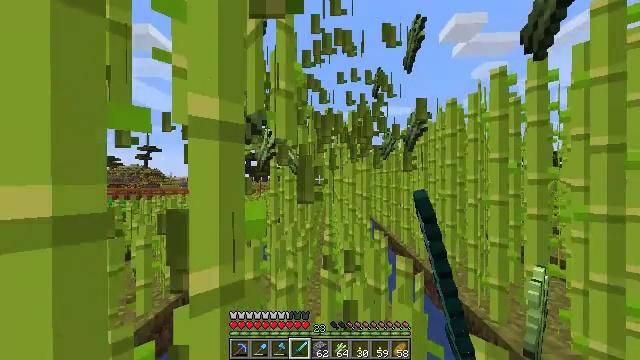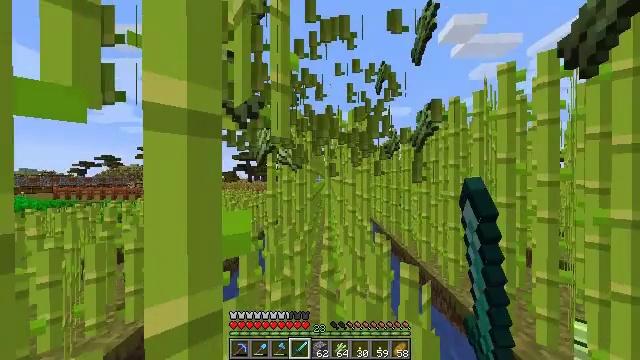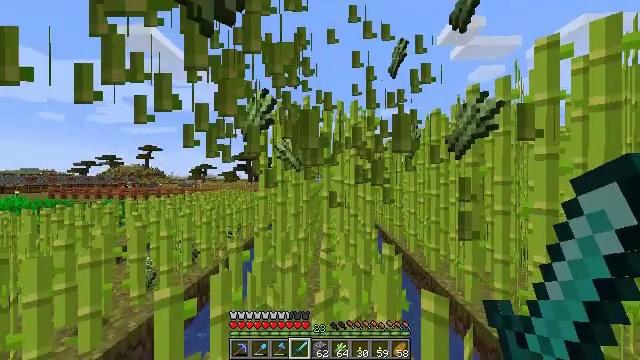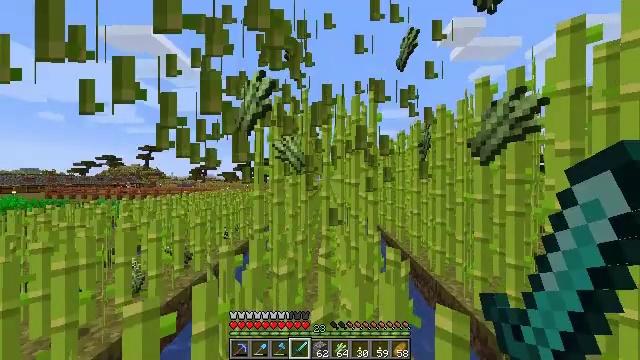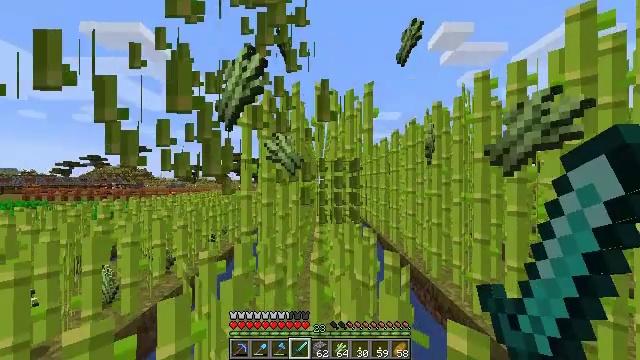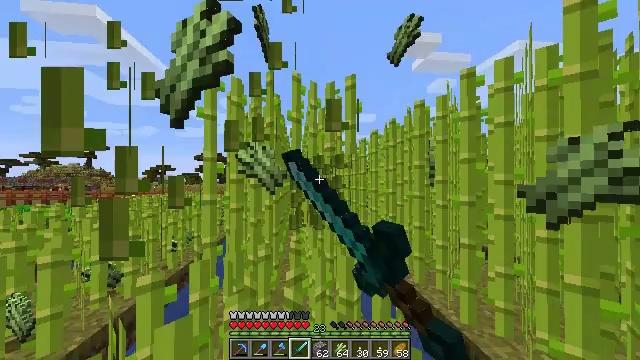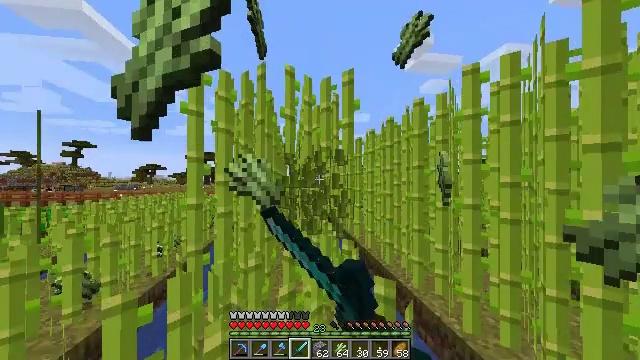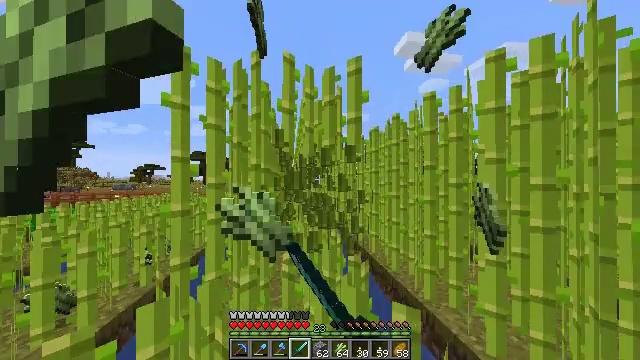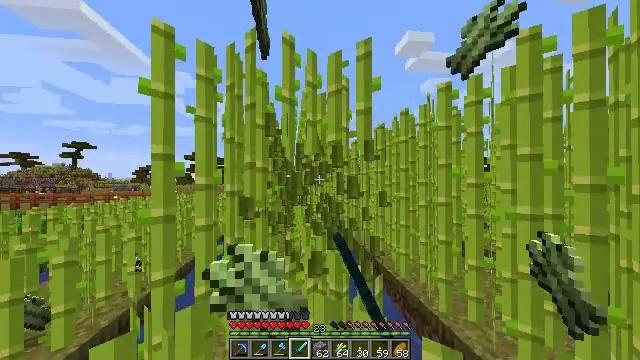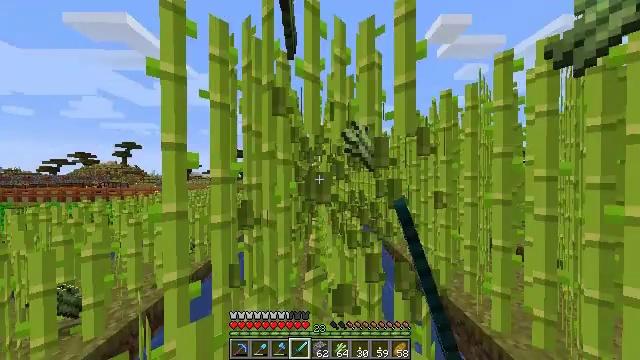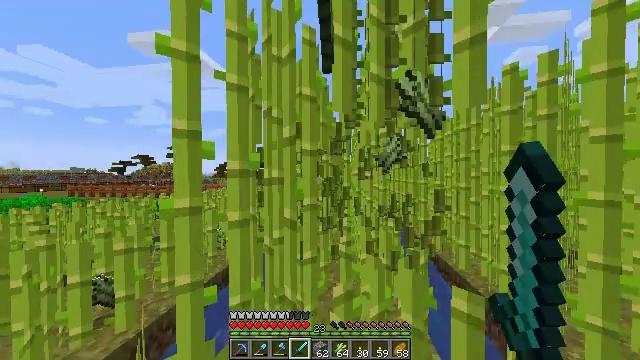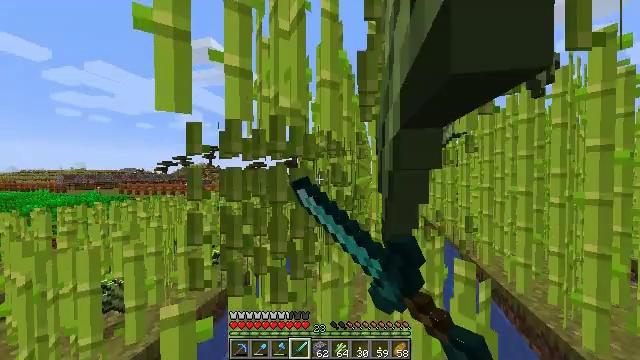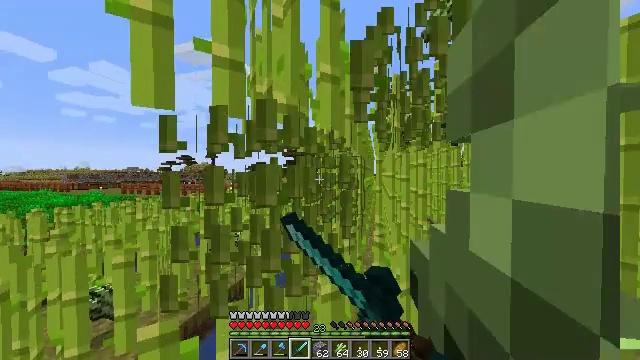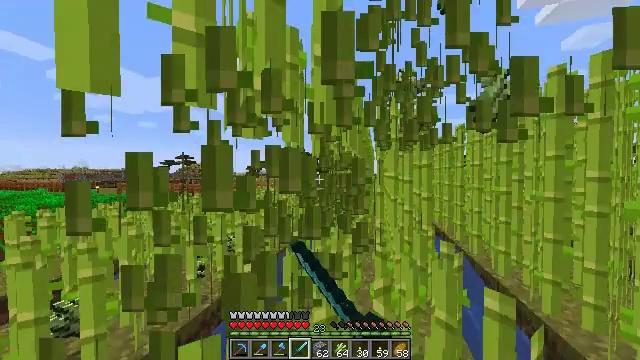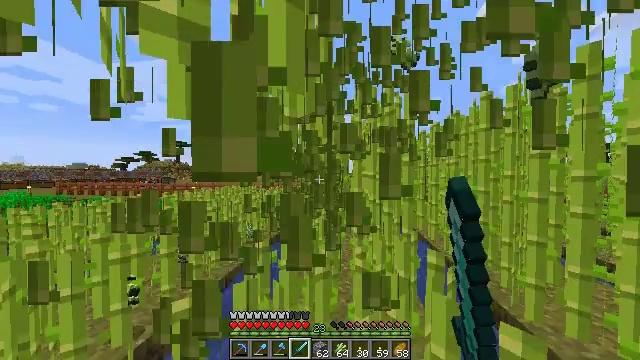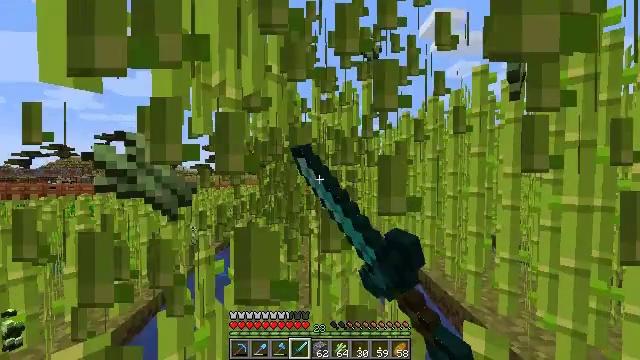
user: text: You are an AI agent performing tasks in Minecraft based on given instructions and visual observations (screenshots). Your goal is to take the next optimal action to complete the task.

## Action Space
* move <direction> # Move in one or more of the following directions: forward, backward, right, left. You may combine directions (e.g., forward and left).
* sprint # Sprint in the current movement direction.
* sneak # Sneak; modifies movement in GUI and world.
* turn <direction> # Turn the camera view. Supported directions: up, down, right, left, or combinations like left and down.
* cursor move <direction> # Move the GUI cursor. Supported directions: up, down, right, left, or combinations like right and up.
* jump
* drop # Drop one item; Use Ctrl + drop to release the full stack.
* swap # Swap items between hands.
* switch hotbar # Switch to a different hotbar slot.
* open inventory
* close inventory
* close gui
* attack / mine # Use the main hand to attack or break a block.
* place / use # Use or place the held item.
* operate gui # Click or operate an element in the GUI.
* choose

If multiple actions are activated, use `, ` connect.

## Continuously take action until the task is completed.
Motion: motion action
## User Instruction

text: Gather sugar cane for crafting.
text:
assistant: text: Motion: move forward, sprint, attack / mine
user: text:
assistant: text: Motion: move forward, sprint, attack / mine
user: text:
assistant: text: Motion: move forward, sprint, attack / mine
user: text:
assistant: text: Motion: move forward, sprint, turn right, attack / mine
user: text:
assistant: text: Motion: move forward, sprint, turn right, attack / mine
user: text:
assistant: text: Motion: move forward, sprint, turn right, attack / mine
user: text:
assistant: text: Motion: move forward, sprint, attack / mine
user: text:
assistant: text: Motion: move forward, sprint, attack / mine
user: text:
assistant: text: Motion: move forward, sprint, turn left and down, attack / mine
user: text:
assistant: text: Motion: move forward, sprint, turn left, attack / mine
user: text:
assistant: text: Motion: move forward, sprint, turn left, attack / mine
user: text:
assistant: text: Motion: move forward, sprint, attack / mine
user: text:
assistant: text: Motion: move forward, sprint, attack / mine
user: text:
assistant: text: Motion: move forward, sprint, turn right, attack / mine
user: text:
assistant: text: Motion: move forward, sprint, turn right, attack / mine
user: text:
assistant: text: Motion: move forward, sprint, turn right, attack / mine
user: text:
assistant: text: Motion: move forward, sprint, attack / mine
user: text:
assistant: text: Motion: move forward, sprint, attack / mine
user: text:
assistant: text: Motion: move forward, sprint, attack / mine
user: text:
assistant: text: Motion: move forward, sprint, turn left, attack / mine
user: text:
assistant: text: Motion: move forward, sprint, turn left, attack / mine
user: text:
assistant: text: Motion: move forward, sprint, turn left, attack / mine
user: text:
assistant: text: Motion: move forward, sprint, turn left, attack / mine
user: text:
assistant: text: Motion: move forward, sprint, attack / mine
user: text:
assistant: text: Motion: move forward, sprint, turn right, attack / mine
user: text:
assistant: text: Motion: move forward, sprint, turn right, attack / mine
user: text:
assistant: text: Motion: move forward, sprint, turn right, attack / mine
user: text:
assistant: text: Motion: move forward, sprint, turn right, attack / mine
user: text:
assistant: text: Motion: move forward, sprint, turn right, attack / mine
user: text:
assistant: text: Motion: move forward, sprint, attack / mine